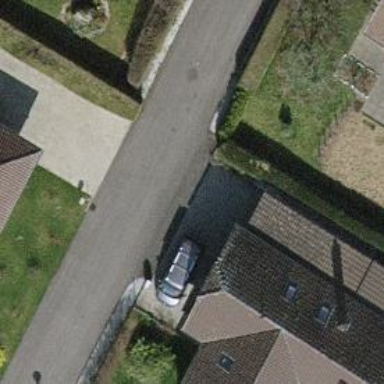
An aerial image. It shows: Hedge barrier.